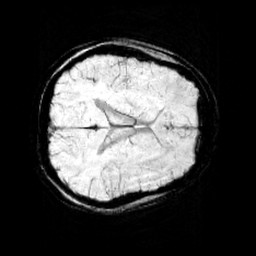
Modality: minIP
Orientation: axial
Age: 12
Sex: female
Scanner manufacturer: siemens
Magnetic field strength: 3 T
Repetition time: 0.027 s
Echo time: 0.02 s